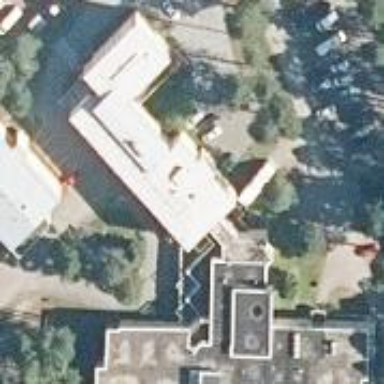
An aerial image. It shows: Hospital building.